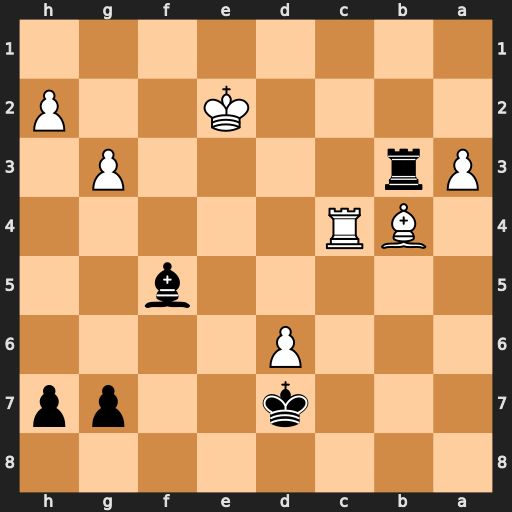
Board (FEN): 8/3k2pp/3P4/5b2/1BR5/Pr4P1/4K2P/8
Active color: b
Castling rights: -
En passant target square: -
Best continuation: Bd3+ Ke3 Bxc4+